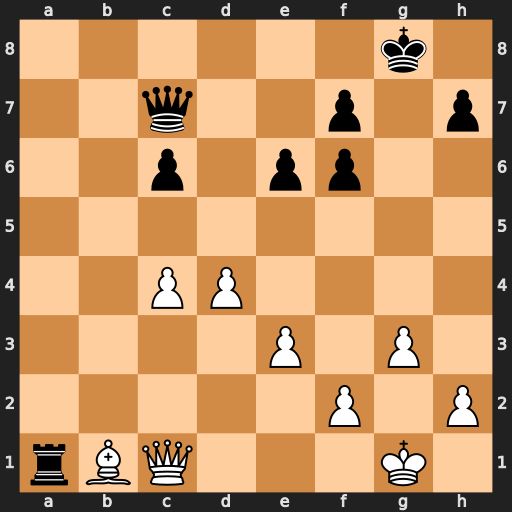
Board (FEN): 6k1/2q2p1p/2p1pp2/8/2PP4/4P1P1/5P1P/rBQ3K1
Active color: w
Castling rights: -
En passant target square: -
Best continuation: Bxh7+ Kxh7 Qxa1